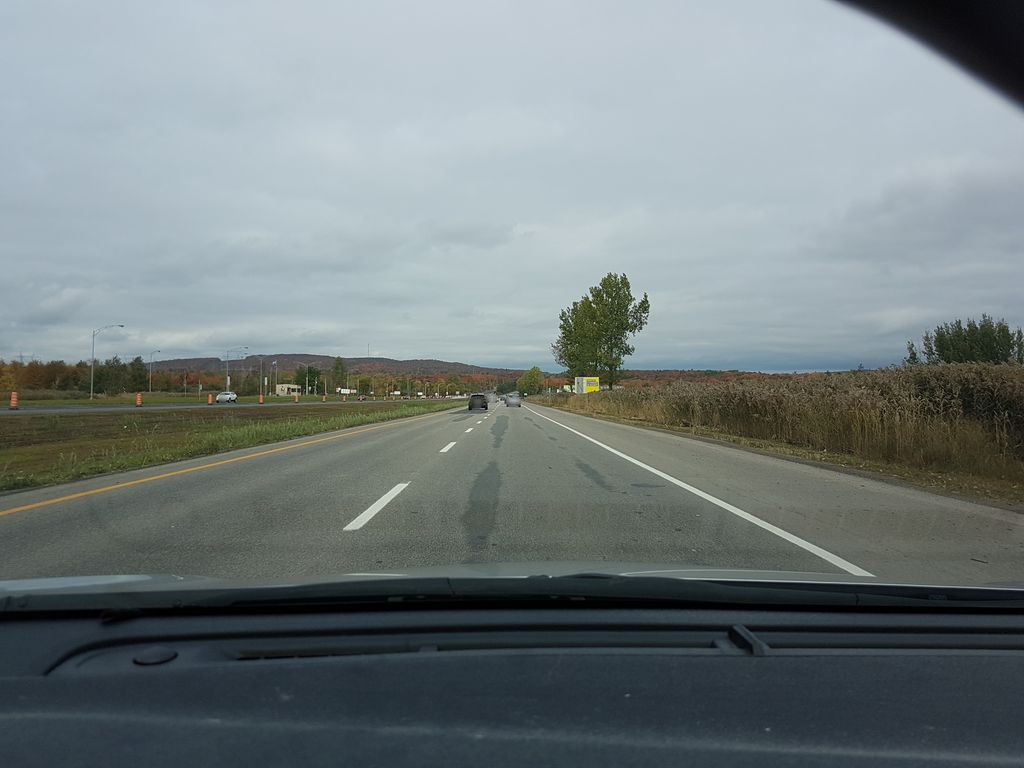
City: quebec_city